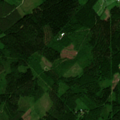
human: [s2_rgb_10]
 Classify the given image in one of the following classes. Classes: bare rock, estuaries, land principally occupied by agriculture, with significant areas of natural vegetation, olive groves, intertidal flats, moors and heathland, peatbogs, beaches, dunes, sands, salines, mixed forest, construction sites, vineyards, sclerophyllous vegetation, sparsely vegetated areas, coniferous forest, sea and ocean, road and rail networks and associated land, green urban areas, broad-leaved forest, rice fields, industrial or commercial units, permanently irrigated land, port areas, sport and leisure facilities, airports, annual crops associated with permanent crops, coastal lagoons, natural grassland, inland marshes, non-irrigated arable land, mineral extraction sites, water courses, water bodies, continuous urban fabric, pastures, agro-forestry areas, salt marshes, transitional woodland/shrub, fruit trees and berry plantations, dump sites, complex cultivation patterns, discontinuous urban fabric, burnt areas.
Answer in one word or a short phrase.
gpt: broad-leaved forest, coniferous forest, mixed forest, transitional woodland/shrub, water bodies